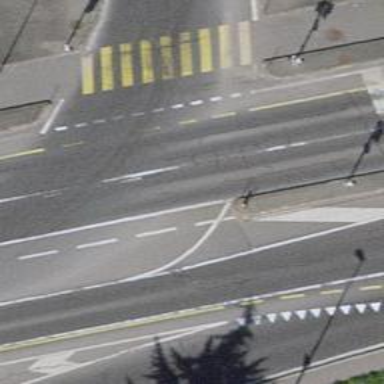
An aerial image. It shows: Road with traffic signals.